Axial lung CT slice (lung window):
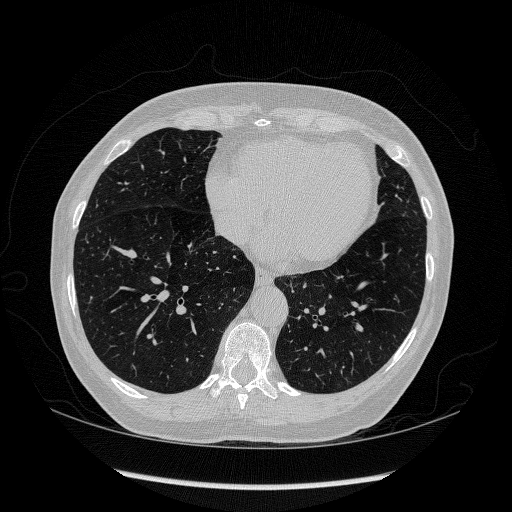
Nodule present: no